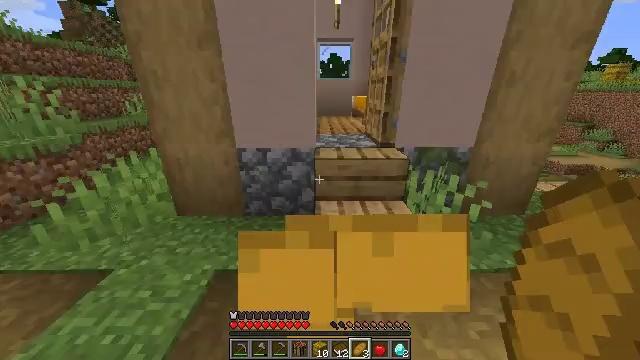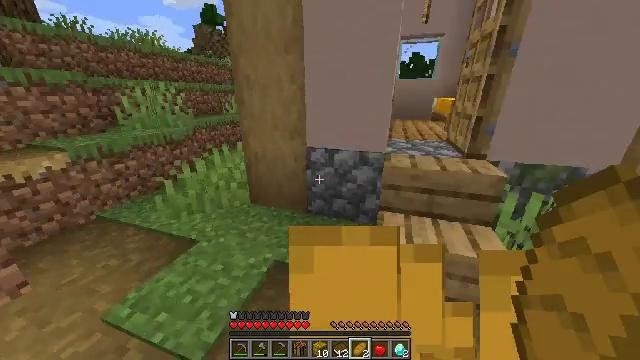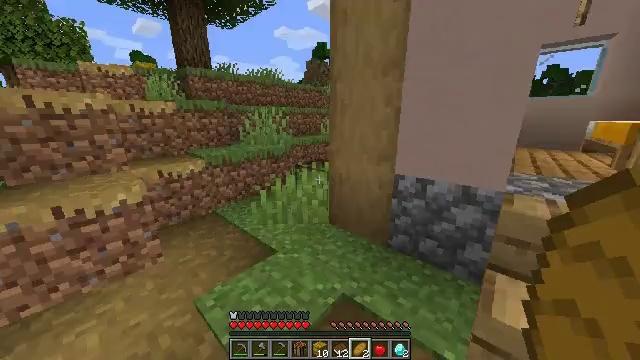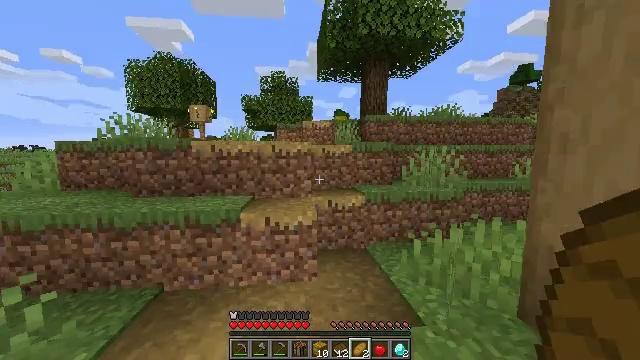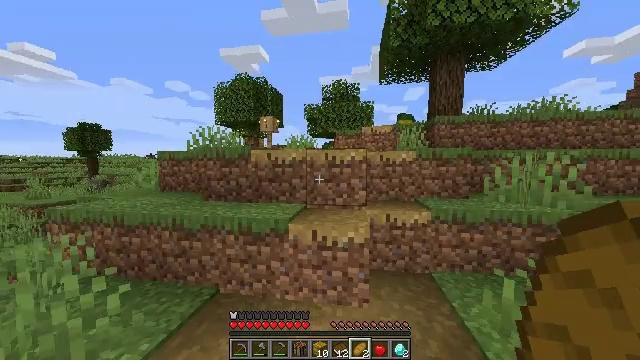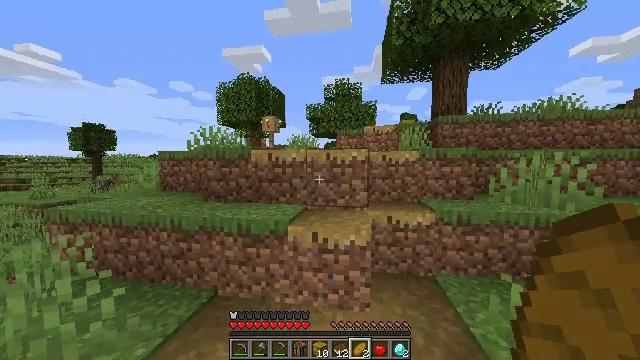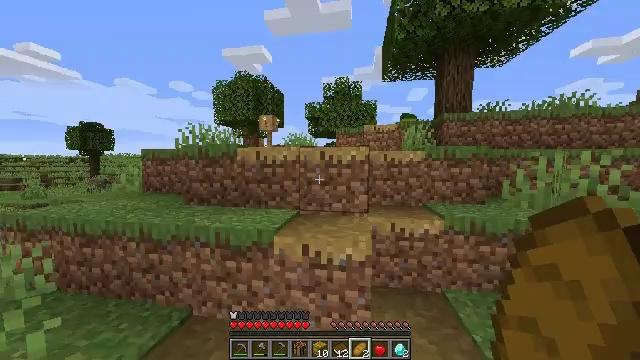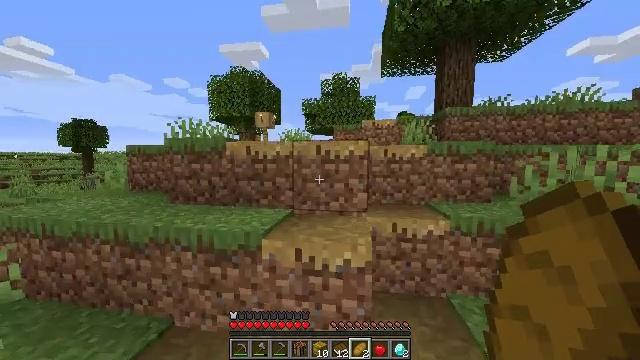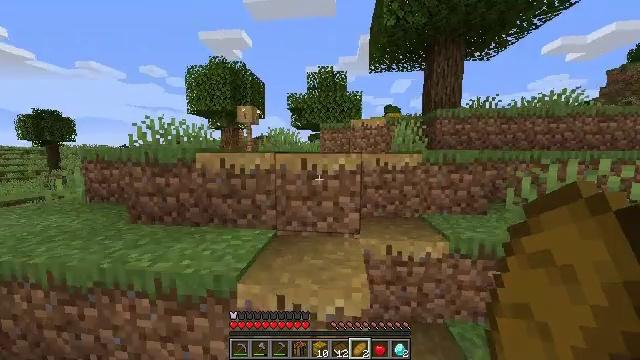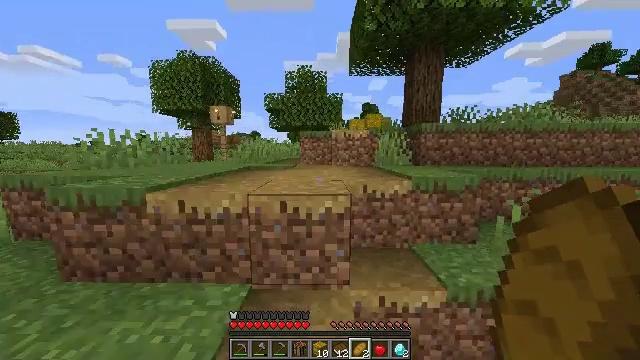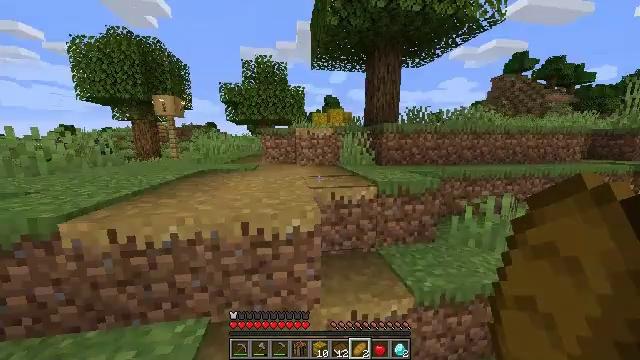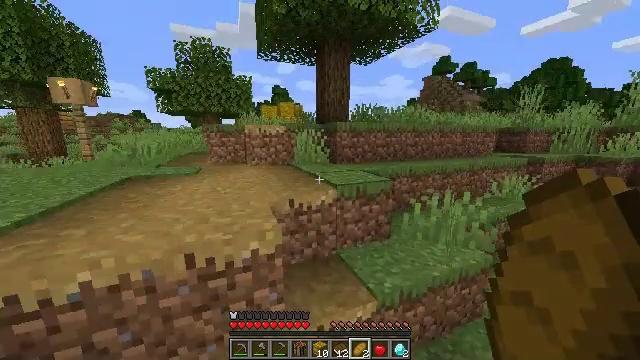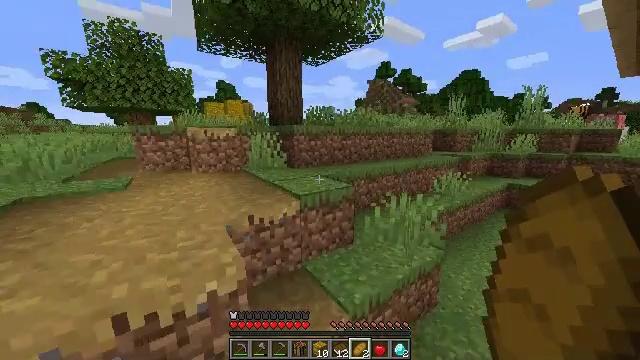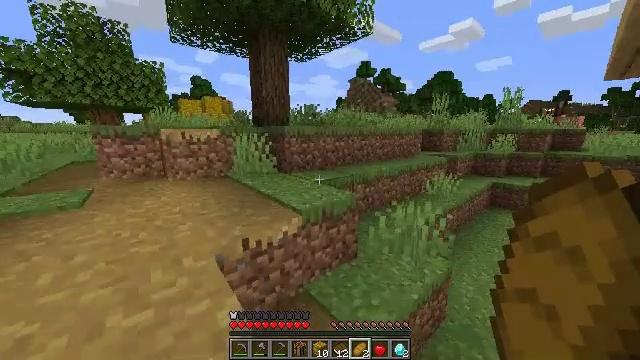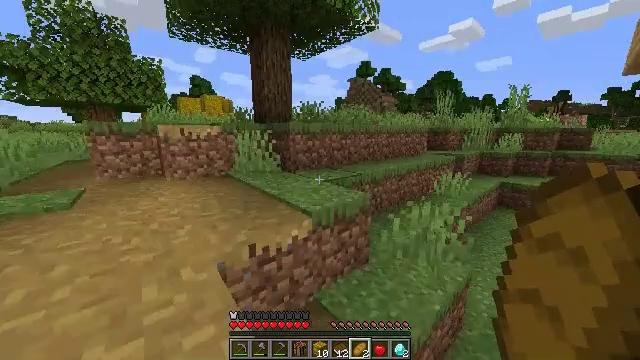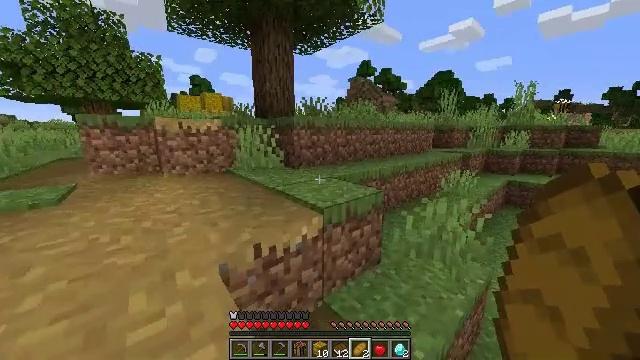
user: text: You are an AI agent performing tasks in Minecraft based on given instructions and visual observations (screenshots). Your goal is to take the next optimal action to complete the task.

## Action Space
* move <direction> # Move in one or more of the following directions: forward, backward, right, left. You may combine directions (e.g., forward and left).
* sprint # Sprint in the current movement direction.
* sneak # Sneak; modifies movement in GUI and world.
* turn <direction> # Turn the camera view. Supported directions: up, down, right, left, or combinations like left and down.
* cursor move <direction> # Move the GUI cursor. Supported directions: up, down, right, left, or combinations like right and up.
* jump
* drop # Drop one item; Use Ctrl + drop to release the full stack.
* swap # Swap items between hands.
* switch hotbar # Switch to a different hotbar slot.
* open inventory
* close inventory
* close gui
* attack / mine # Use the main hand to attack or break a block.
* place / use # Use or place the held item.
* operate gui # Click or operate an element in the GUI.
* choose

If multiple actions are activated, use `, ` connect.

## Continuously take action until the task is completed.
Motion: motion action
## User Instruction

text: Mine a hay block from the field.
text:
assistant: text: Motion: move forward, sprint, turn left, use / place
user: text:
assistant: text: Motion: move forward, sprint, turn left and up, use / place
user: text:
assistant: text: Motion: move forward, sprint, turn left and up
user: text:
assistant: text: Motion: move forward, sprint, turn left and up
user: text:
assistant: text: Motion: move forward, sprint
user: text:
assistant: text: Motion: move forward, sprint
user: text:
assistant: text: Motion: move forward, sprint
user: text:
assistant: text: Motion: move forward, sprint, turn right and down, jump
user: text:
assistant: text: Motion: move forward, sprint, turn right and down, jump
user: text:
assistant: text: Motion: move forward, sprint, turn right and down, jump
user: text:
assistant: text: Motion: move forward, sprint, turn right and down, jump
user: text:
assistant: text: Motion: move forward, sprint, turn right, jump
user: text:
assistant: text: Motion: move forward, sprint, turn right, jump
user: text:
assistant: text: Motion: move forward, sprint, jump
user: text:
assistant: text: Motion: move forward, sprint, jump
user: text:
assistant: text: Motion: move forward, sprint, turn right, jump
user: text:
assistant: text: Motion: move forward, sprint, jump
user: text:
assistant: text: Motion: move forward, sprint, jump
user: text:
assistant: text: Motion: move forward, sprint, jump
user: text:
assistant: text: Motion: move forward, sprint, jump
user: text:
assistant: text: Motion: move forward, sprint, jump
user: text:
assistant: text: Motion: move forward, sprint, jump
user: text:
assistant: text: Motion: move forward, sprint, jump
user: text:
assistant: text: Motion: move forward, sprint, turn left, jump
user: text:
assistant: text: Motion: move forward, sprint, turn left, jump
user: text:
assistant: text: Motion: move forward, sprint, turn left, jump
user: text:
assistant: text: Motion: move forward, sprint, turn left, jump
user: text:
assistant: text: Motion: move forward, sprint, turn left, jump
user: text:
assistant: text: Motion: move forward, sprint, turn left, jump
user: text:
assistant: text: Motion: move forward, sprint, jump